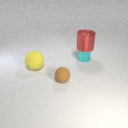
small cyan metal cylinder behind small brown rubber sphere